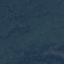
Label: Forest